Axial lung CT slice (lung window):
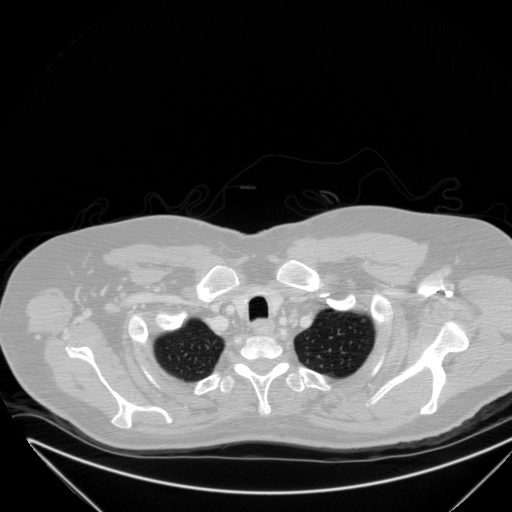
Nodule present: no